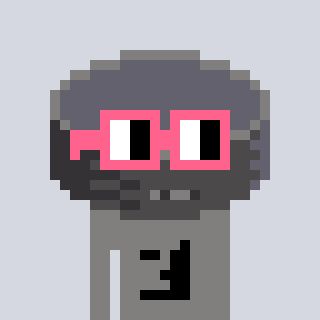
a pixel art character with square pink glasses, a hockey puck-shaped head and a bluegrey-colored body on a cool background